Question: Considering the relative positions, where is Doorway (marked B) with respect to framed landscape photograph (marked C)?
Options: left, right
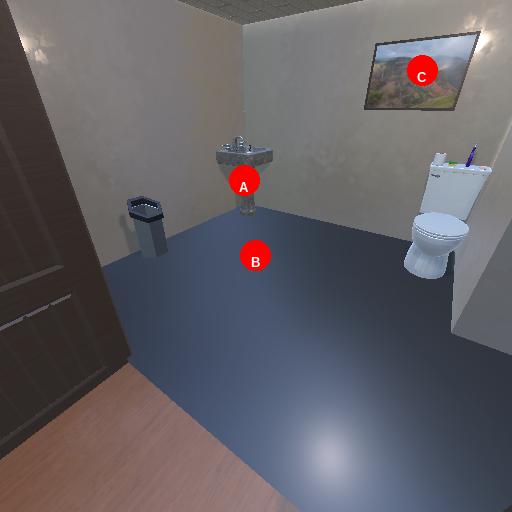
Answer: left